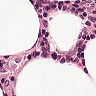
Metastatic tissue present: no